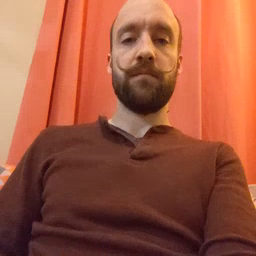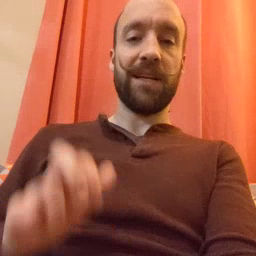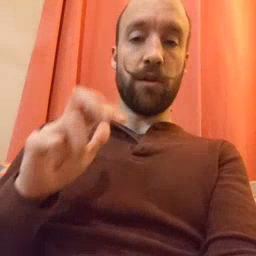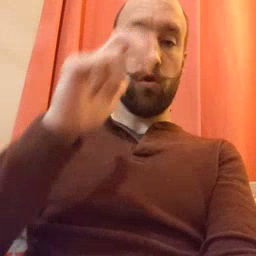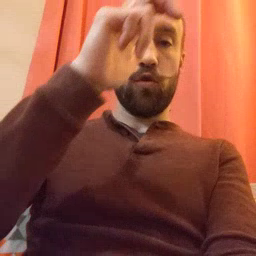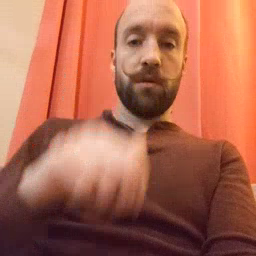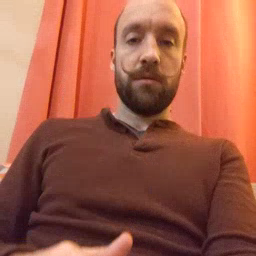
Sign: stairs